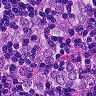
Metastatic tissue present: yes